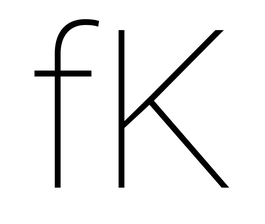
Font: Roboto_Thin